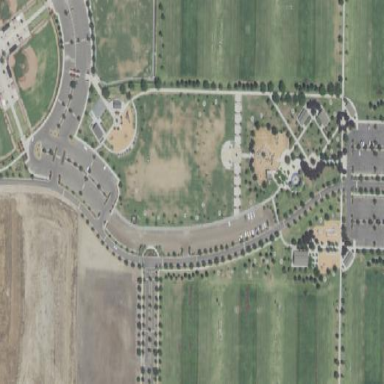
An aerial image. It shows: Park.